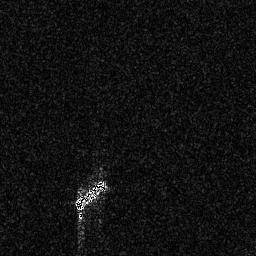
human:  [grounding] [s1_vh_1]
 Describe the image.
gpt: In the satellite image, there is  <ref>1 medium ship </ref> <box>[[28, 69, 42, 81, 0]]</box> located at bottom.